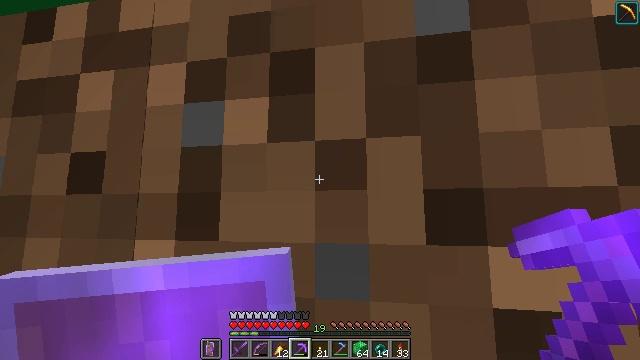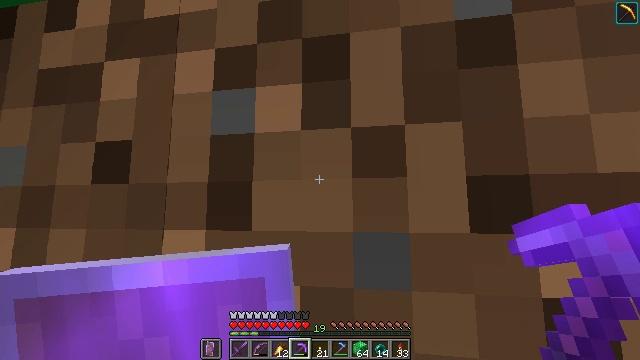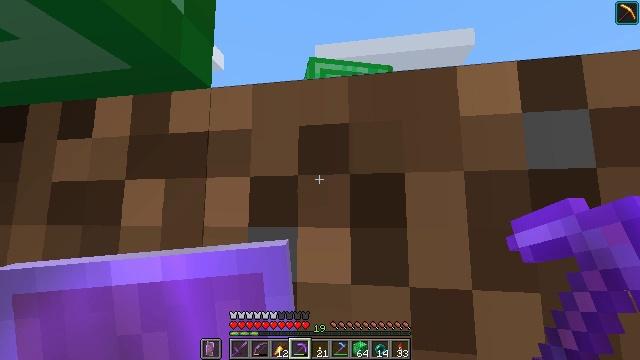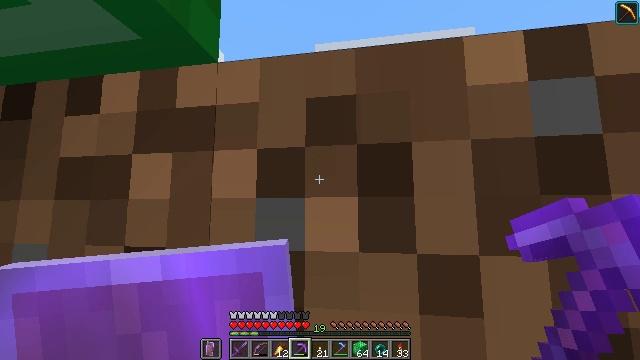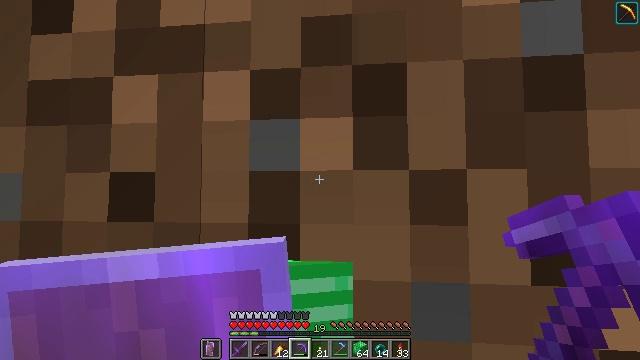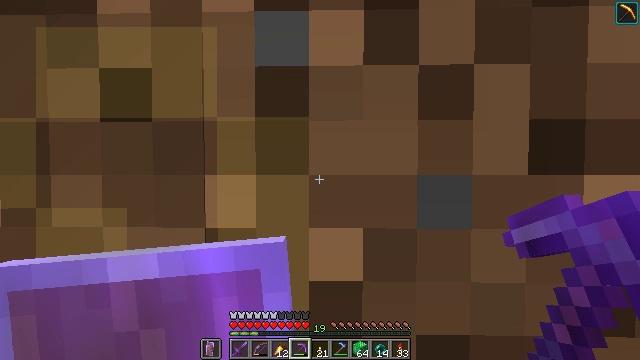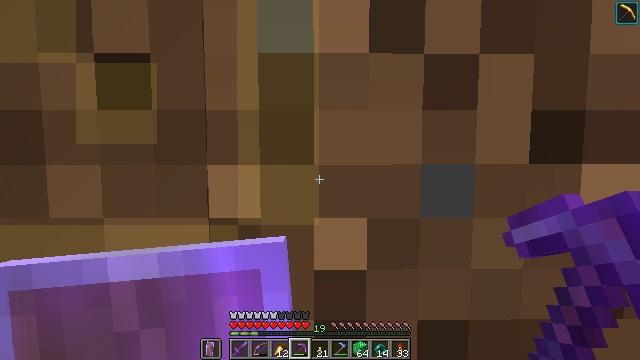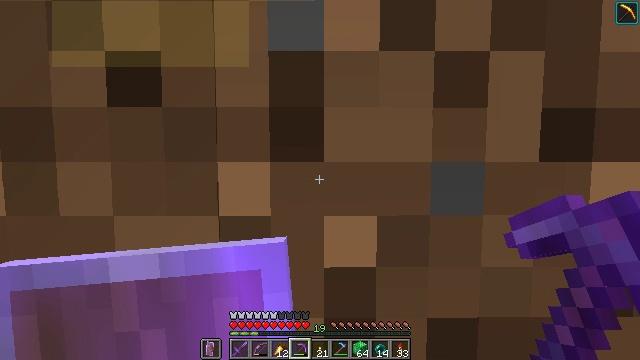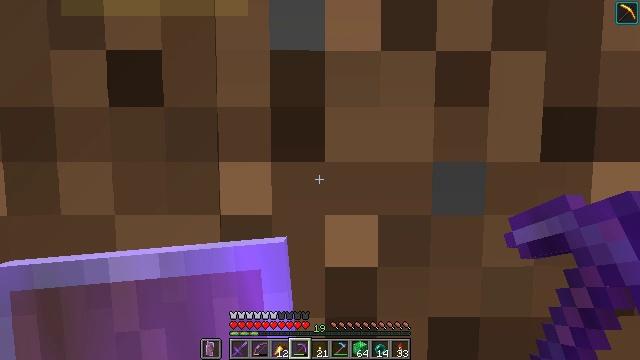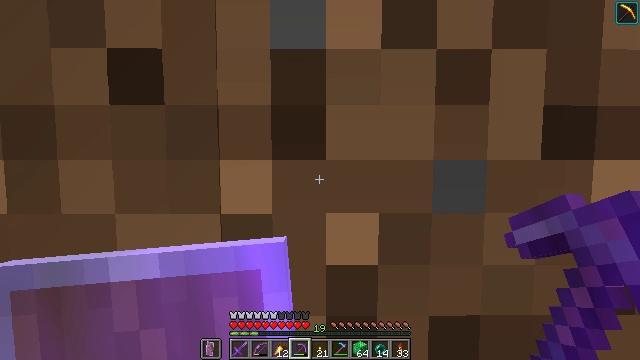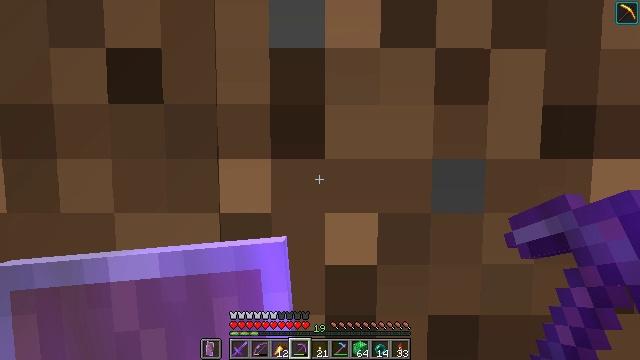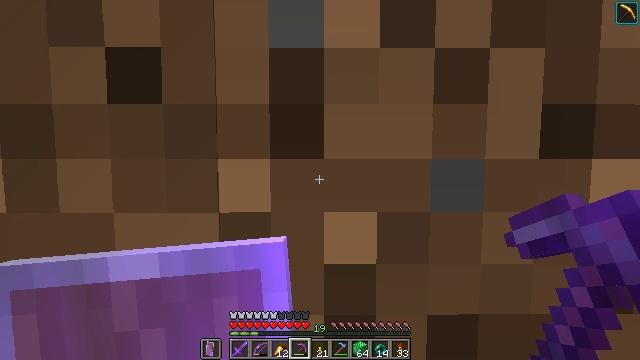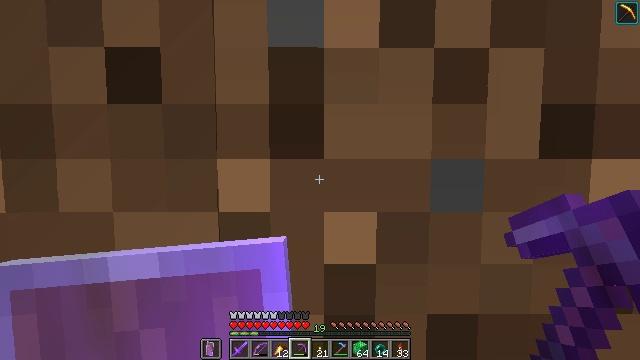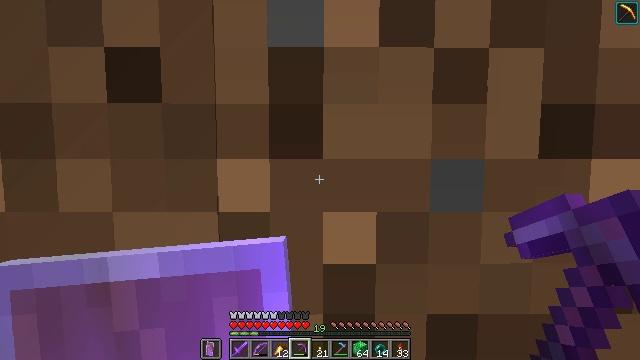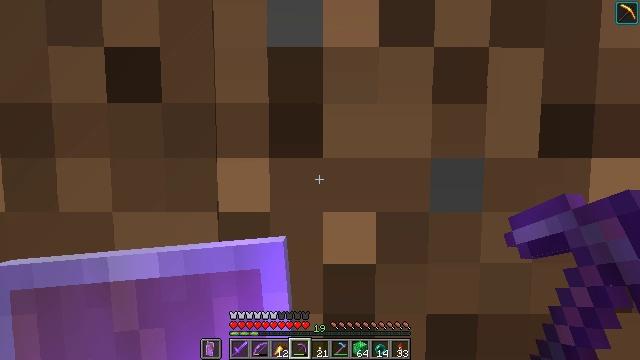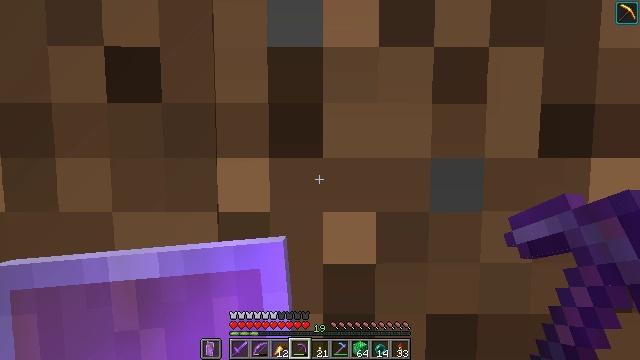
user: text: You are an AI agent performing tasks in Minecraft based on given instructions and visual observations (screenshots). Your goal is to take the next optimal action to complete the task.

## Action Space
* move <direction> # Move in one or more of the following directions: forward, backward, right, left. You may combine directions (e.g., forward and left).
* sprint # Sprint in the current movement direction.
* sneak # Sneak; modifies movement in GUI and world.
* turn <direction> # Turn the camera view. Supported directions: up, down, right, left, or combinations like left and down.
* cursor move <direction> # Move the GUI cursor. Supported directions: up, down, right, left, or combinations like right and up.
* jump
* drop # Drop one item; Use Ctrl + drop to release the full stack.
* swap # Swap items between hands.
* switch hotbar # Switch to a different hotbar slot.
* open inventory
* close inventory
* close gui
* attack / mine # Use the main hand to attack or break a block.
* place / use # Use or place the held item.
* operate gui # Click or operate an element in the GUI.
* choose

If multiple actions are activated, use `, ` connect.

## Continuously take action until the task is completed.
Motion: motion action
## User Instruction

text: Use a pickaxe to mine the emerald block.
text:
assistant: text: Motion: move forward
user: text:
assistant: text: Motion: move forward, jump
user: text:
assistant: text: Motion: move forward, sprint, jump
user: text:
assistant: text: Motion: move forward, sprint, turn right and down, jump
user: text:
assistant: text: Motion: move forward, sprint, turn right and down, jump
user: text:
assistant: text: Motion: move forward, sprint, turn right and down, jump
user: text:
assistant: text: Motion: move forward, sprint, jump
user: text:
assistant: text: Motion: move forward, sprint, jump
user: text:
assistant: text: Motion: move forward, sprint, jump
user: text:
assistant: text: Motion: move forward, sprint
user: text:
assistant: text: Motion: move forward, sprint
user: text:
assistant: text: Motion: no_op
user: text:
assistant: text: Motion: no_op
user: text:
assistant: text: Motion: no_op
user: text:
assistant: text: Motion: no_op
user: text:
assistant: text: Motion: no_op
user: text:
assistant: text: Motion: move right
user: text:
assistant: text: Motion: move right, turn left and down
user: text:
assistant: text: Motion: move right, turn left and down
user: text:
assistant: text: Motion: move right, turn left and up
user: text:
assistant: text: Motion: turn up
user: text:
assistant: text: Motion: turn up
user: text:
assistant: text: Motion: no_op
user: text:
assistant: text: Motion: move back
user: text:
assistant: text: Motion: move back, turn right and up
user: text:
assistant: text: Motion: move back, turn right and up
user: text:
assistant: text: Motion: move back
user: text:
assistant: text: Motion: move back
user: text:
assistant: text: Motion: no_op
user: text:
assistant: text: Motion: no_op